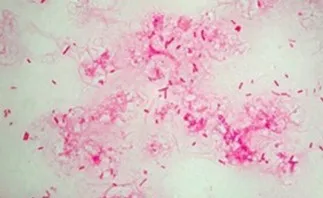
Gram stain (100X) showing Gram-negative bacilli. Growth on 5 % sheep blood agar showing rough and corrugated colonies.
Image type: pathology (gram)